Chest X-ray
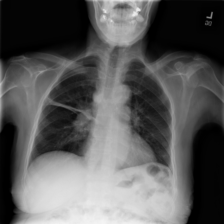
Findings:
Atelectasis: negative
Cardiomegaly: negative
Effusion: negative
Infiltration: negative
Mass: positive
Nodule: positive
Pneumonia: negative
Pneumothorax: negative
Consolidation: negative
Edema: negative
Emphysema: negative
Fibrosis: negative
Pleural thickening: negative
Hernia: negative